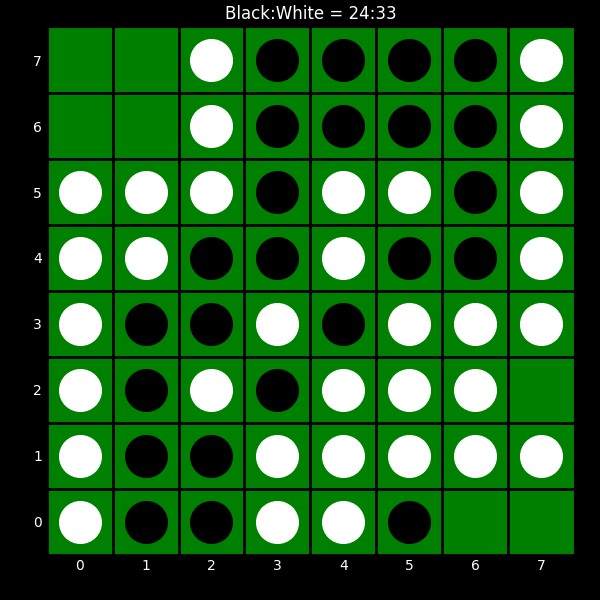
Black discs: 24
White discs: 33